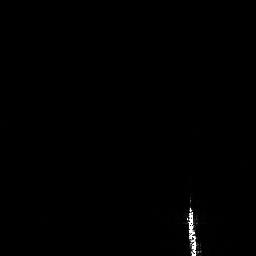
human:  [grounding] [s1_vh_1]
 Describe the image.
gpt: In the satellite image, there is  <ref>1 medium ship </ref> <box>[[71, 75, 77, 99, 0]]</box> located at bottom right.